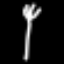
Label: fork